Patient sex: F
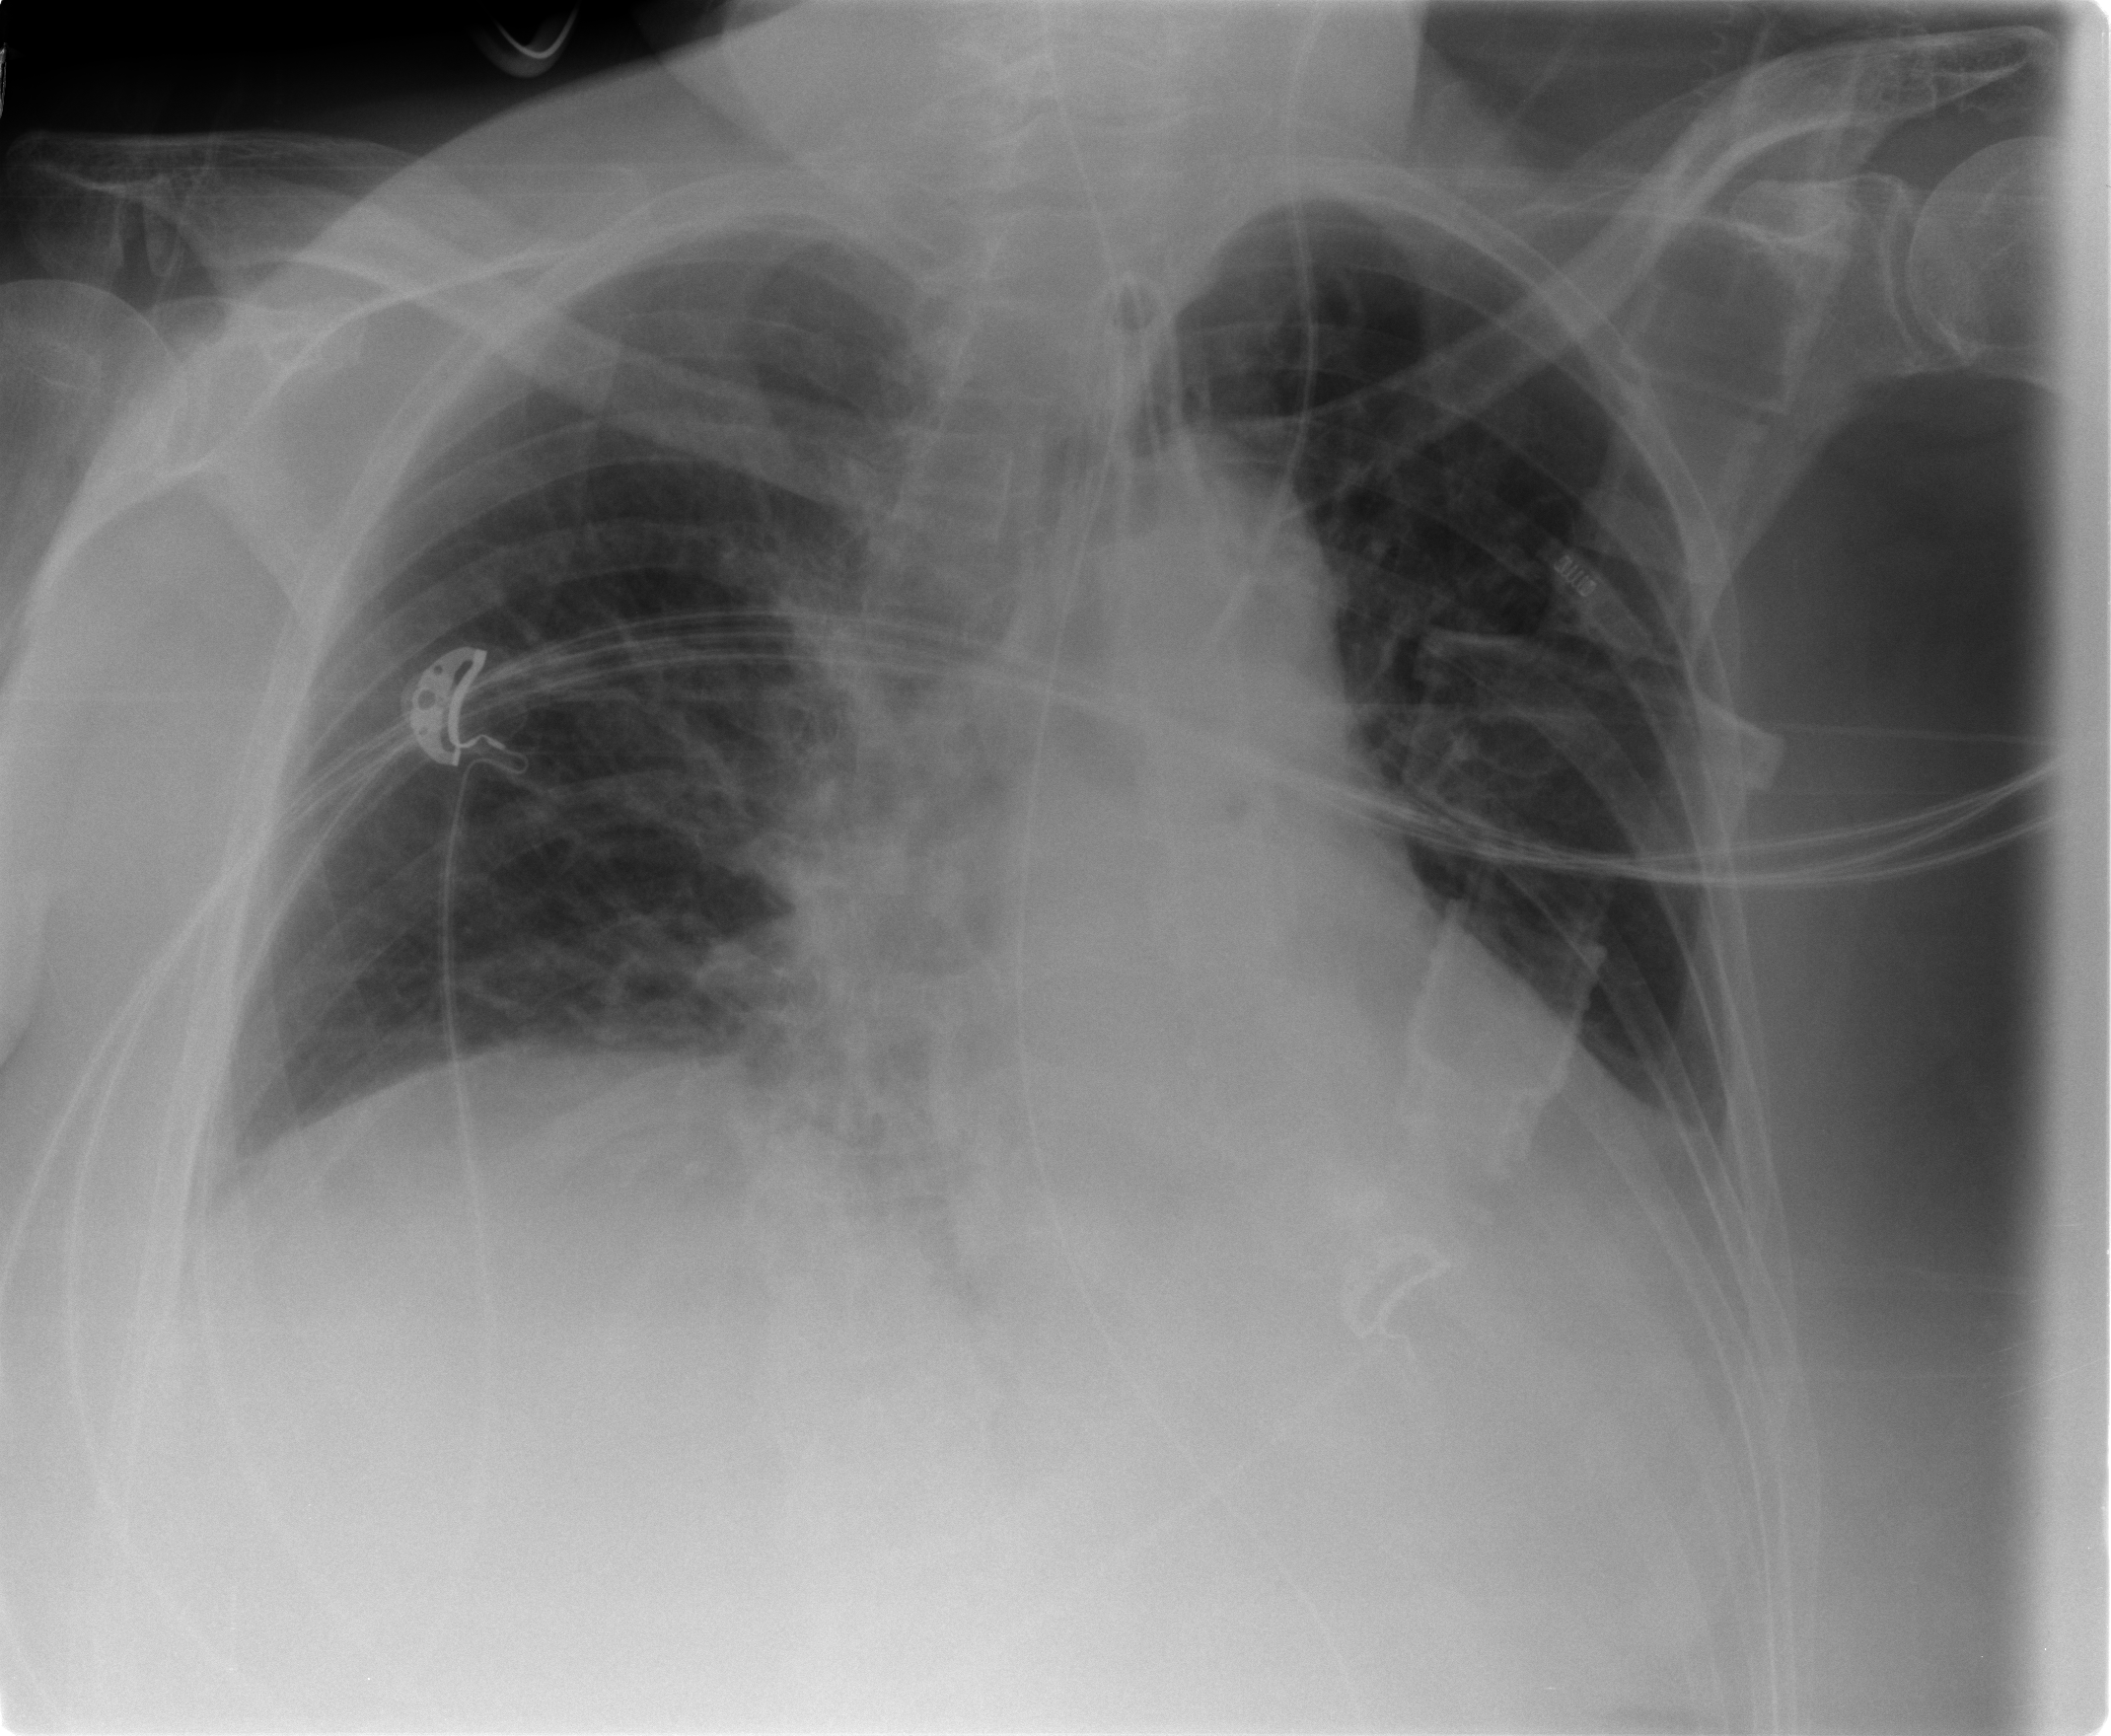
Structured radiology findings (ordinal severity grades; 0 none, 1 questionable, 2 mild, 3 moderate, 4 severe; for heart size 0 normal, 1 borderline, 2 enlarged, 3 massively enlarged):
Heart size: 0
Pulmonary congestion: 0
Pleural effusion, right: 0
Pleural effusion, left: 2
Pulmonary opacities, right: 0
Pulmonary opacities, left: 0
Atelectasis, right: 2
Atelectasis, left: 3